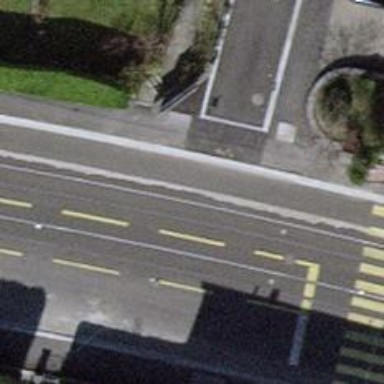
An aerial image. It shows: Unmarked crossing with traffic calming table.